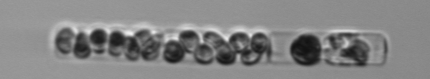
Label: Guinardia_delicatula_TAG_internal_parasite